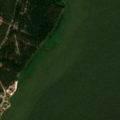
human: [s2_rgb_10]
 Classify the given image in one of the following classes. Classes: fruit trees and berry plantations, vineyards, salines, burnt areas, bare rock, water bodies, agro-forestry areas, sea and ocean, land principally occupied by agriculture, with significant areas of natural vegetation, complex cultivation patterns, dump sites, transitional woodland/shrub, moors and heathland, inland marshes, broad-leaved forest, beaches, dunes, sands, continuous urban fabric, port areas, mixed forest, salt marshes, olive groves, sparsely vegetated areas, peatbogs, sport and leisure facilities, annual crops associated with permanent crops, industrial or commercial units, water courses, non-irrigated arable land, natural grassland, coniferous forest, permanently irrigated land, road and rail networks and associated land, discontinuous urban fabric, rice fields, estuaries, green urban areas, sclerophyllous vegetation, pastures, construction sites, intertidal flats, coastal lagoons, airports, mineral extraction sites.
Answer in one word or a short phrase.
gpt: discontinuous urban fabric, moors and heathland, coastal lagoons